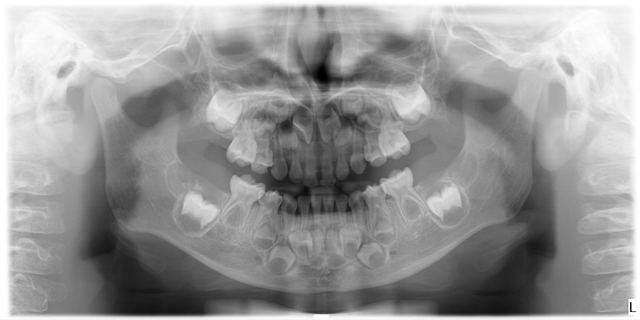
adult